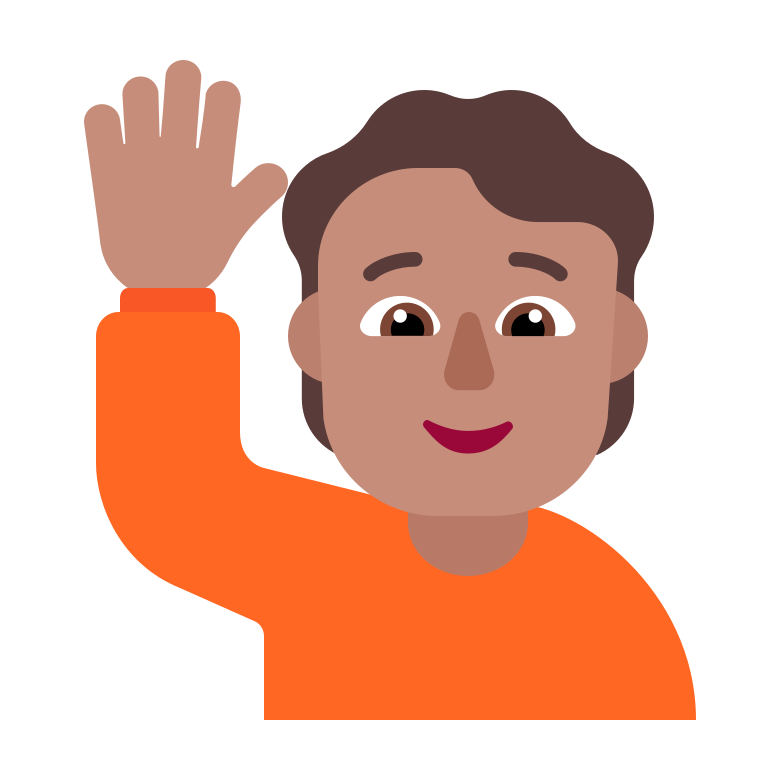
person raising hand flat